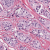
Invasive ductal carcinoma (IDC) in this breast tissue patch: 1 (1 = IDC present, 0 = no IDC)